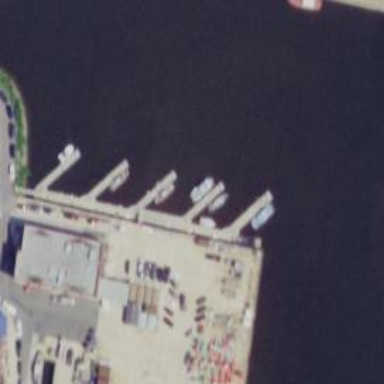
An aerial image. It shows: Man-made pier.